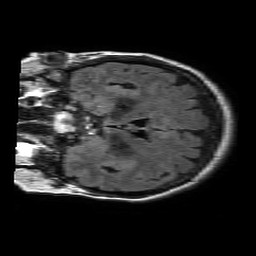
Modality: FLAIR
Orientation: coronal
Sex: female
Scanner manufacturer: philips
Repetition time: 11 s
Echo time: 0.125 s